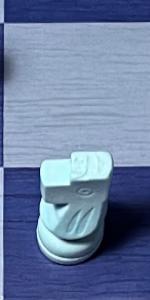
Label: Knight_White